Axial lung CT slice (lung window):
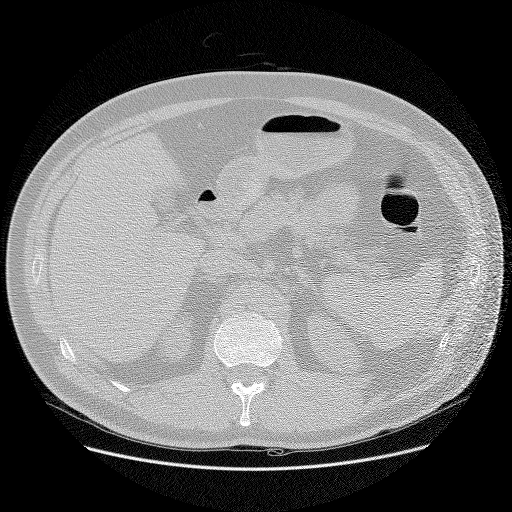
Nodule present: no